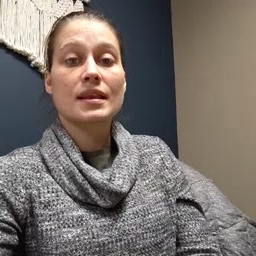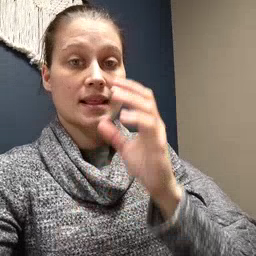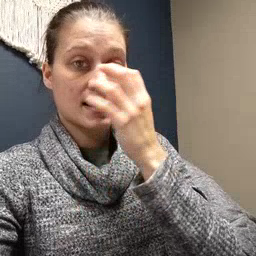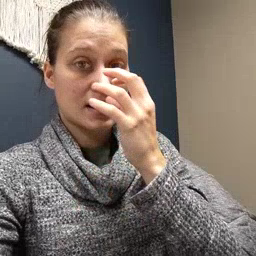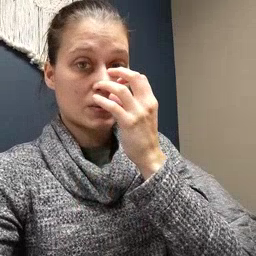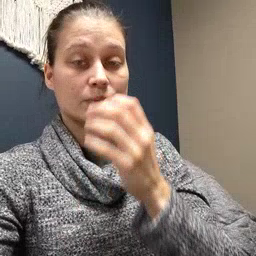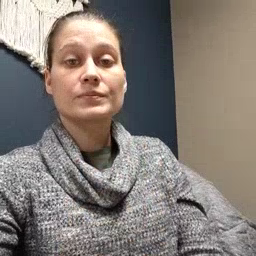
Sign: clown